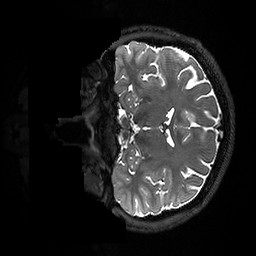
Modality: T2w
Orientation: coronal
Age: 23
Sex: female
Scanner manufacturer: ge
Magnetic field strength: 3 T
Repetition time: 3.202 s
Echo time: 0.06568 s